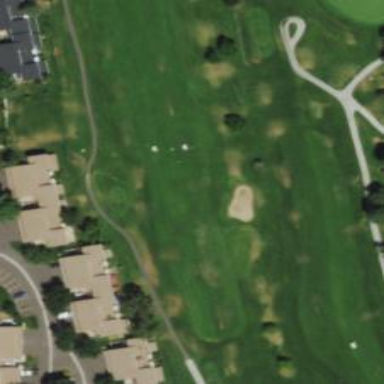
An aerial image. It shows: View of golf hole.